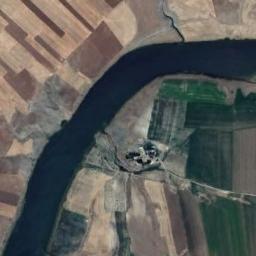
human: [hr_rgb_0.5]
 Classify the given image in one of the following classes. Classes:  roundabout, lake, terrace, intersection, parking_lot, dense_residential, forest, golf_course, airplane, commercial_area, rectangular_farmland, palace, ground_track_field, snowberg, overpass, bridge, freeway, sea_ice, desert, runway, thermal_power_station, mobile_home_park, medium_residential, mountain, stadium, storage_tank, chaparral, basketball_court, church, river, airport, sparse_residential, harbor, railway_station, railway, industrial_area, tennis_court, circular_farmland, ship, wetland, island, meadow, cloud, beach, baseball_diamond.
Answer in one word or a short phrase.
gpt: river